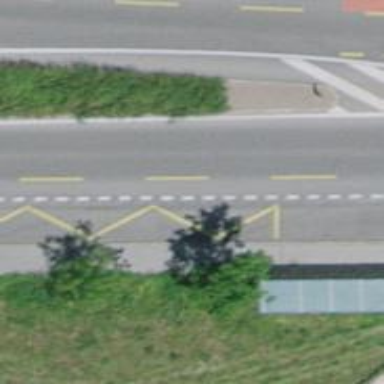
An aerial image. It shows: Unclassified road with asphalt surface and designated cycle lane.